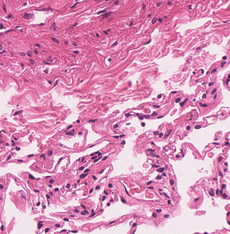
Tumor epithelial tissue: no
Tumor-associated stroma tissue: no
Normal tissue: yes